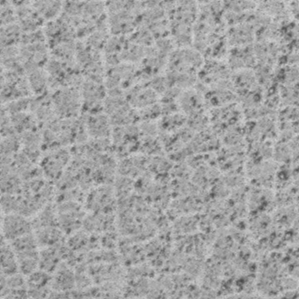
Label: frost